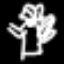
Label: angel